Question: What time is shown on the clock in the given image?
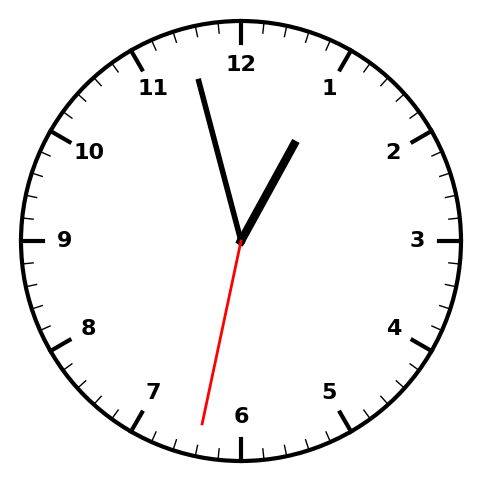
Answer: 12:57:32